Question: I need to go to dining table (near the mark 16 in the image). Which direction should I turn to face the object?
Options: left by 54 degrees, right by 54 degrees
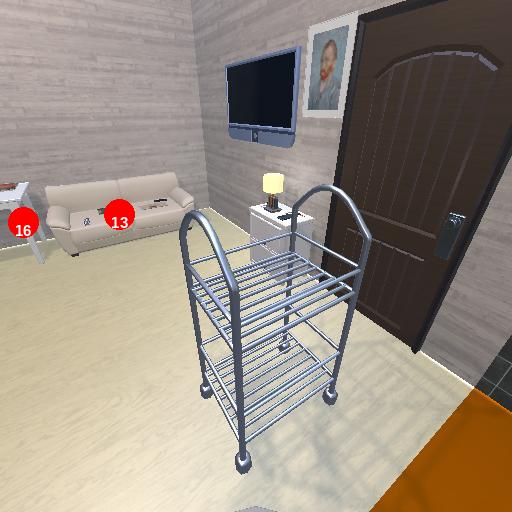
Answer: left by 54 degrees